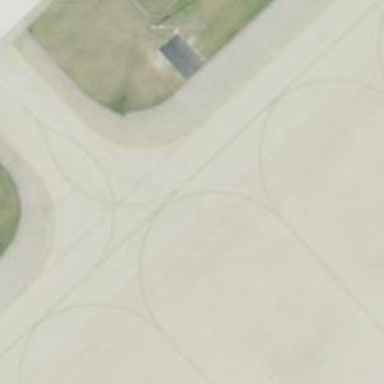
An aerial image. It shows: Image of taxiway at airport.